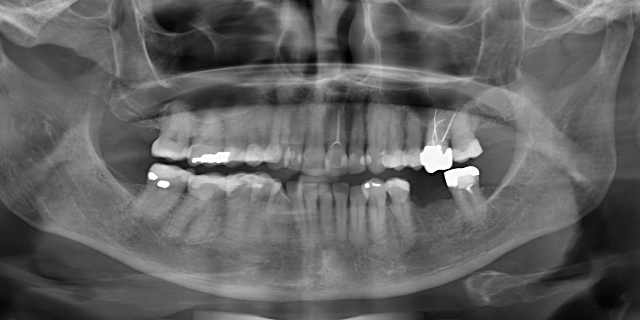
adult